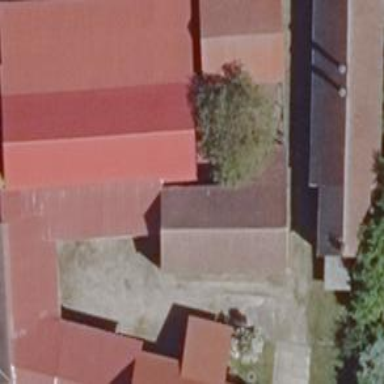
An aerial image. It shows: Barn.